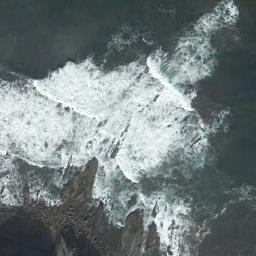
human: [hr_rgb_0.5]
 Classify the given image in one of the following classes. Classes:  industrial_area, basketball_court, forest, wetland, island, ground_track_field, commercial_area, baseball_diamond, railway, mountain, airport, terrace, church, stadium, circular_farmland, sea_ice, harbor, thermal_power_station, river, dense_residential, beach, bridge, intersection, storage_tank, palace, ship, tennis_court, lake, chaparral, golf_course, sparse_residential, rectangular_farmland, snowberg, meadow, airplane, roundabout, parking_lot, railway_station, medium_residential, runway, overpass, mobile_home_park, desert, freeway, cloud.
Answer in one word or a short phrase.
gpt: beach